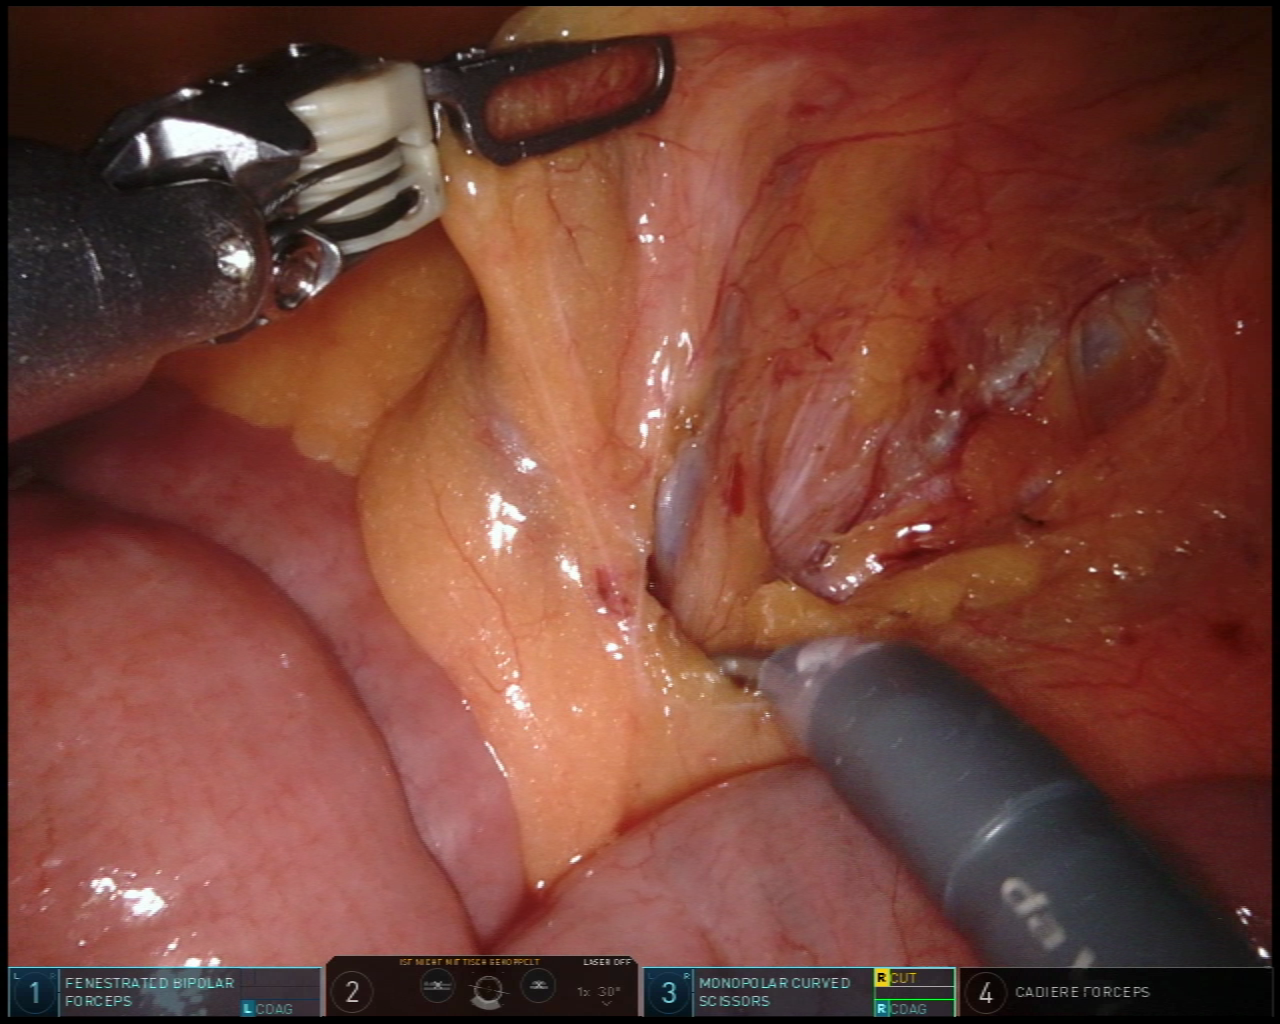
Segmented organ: ureter
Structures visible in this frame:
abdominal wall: no
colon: no
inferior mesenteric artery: no
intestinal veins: yes
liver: no
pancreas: no
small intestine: yes
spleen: no
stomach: no
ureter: yes
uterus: no
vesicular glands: no